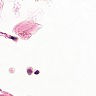
Metastatic tissue present: no